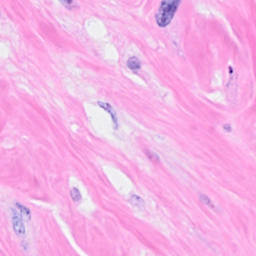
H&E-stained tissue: Breast